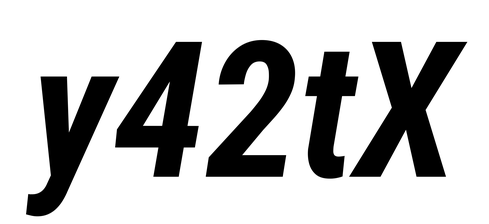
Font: Roboto-Italic_Condensed_Bold_Italic